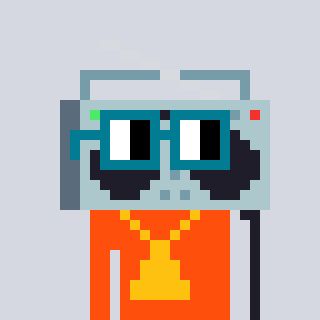
a pixel art character with square dark green glasses, a boombox-shaped head and a orange-colored body on a cool background